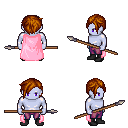
a pixel art fantasy rpg character, male body template, dark elf, purple skin, pink cape, magenta pants, brunette pixie cut hairstyle, black shoes, spear, four views (front, back, left, right), 2x2 character sprite sheet, small pixel art, hard edges, no anti-aliasing